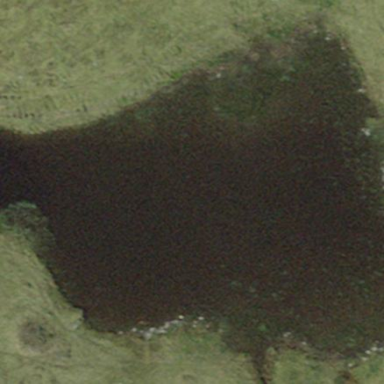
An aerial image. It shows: Peaceful pond surrounded by nature.